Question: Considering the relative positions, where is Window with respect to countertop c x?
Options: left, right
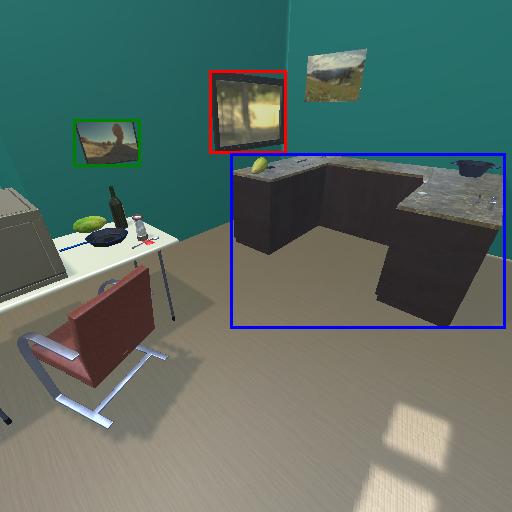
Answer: left